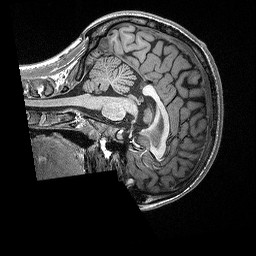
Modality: T1w
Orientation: sagittal
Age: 18
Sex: female
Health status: healthy
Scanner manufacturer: siemens
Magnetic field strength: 3 T
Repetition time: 2.3 s
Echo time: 0.00298 s